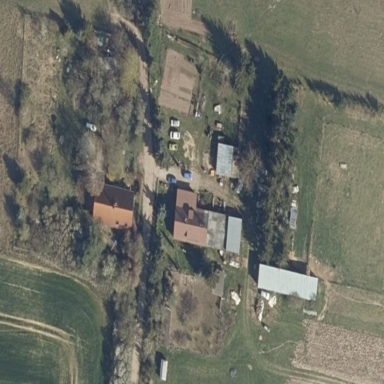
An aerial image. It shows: Farmyard area.